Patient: sex F, age 27
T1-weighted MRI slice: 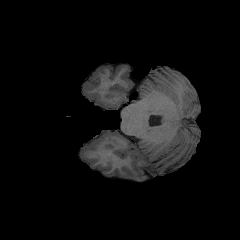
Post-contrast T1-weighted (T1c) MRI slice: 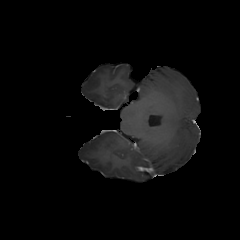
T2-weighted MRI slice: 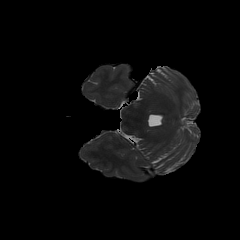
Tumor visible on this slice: no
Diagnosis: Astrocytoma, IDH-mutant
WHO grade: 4